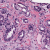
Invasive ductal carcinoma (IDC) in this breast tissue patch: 1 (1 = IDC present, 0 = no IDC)